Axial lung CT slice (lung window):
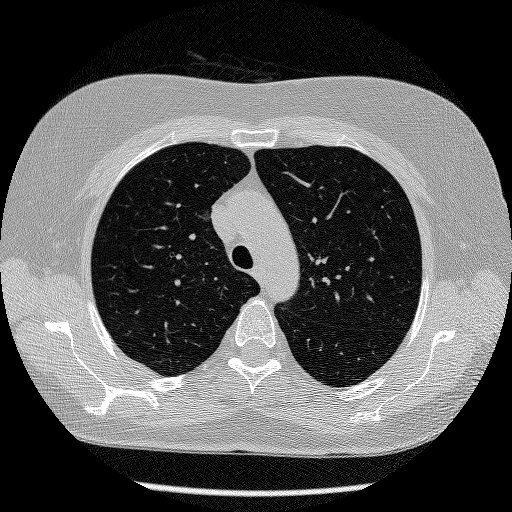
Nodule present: no